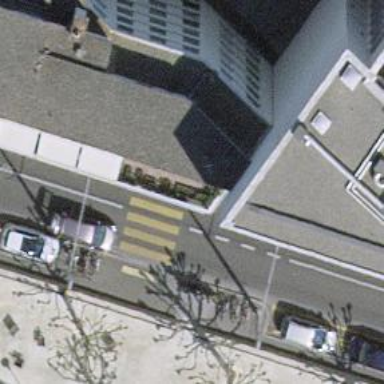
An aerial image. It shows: Footway with asphalt surface and zebra crossing.